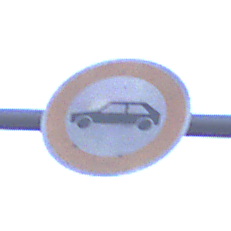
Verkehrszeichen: VerbotPersonenkraftwagen
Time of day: SunriseSunset
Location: Outdoor (Nature)
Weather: Clear
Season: NotSpecified
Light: Natural